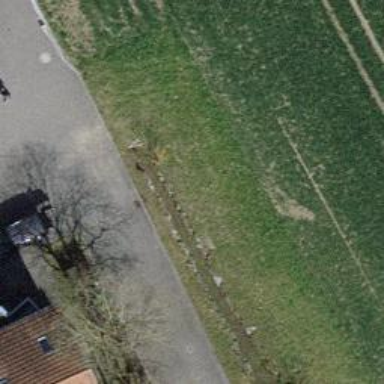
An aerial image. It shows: Culvert tunnel under ditch.